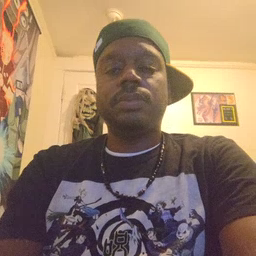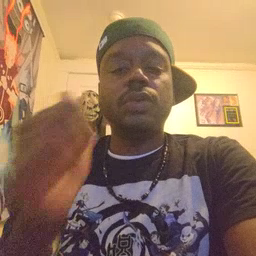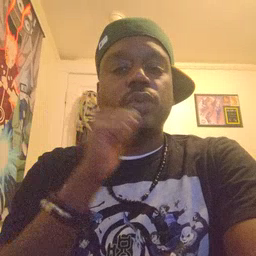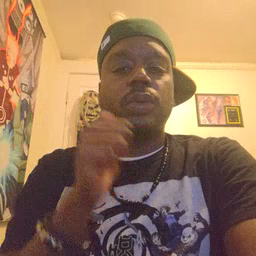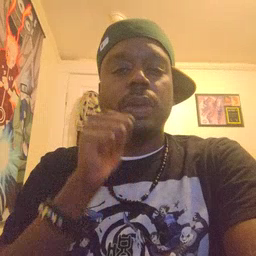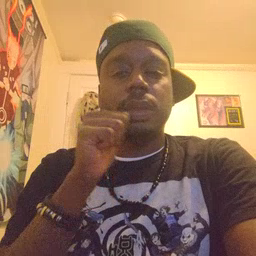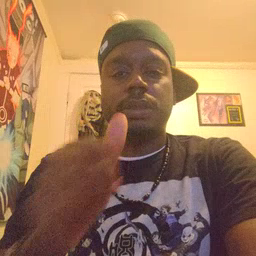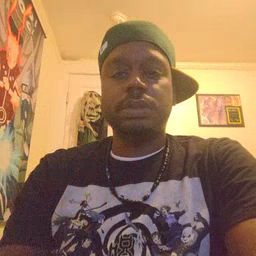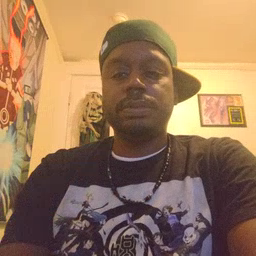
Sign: girl